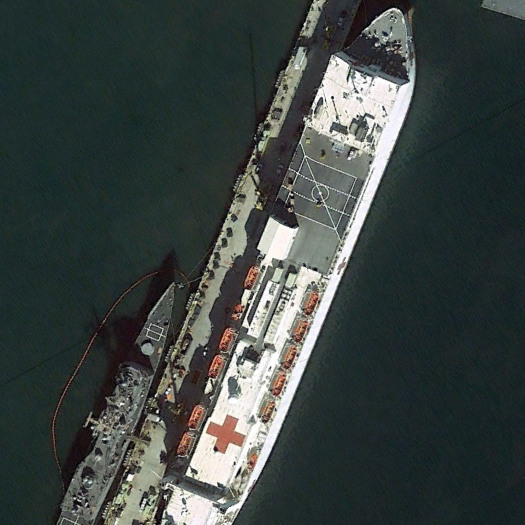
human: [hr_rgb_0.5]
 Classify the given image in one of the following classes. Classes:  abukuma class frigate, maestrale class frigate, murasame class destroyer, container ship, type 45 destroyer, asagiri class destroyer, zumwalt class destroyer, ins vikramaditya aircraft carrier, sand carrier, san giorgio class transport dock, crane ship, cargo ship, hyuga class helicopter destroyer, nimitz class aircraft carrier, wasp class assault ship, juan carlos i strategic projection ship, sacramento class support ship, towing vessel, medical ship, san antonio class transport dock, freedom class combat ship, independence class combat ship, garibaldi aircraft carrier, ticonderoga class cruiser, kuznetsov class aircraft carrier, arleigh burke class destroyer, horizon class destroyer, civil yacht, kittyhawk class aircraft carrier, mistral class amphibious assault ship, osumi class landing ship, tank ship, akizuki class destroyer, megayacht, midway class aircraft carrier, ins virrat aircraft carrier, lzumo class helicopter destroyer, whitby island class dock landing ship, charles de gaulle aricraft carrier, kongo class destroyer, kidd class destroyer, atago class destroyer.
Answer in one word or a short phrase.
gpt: Medical ship